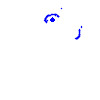
Particle: electron